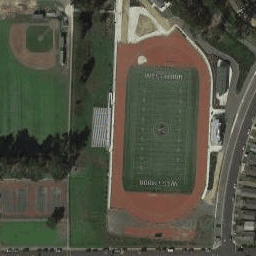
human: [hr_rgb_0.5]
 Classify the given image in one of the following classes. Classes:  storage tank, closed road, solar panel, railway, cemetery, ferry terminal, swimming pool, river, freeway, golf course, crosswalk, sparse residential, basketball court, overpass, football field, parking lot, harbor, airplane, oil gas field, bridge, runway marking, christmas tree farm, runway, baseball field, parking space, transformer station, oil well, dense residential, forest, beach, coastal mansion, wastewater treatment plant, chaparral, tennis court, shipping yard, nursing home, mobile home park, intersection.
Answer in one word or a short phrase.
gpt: football field